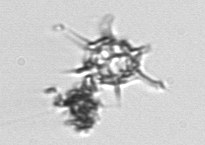
Label: Dictyocha